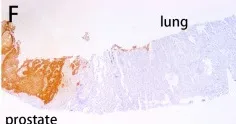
Lung puncture pathology results. And PSA Magnification 100x.
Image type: pathology (immunostaining)